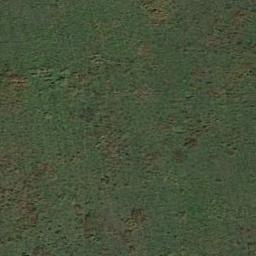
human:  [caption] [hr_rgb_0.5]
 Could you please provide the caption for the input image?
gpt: The meadow is dense but uneven .

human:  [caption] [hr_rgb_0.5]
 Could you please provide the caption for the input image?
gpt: This meadow has different sparsity in different places .

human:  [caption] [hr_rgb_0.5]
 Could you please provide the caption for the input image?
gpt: The meadow is consist of green grass and dry grass .

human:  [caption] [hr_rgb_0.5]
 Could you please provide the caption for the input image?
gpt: The entire image is dominated by grass .

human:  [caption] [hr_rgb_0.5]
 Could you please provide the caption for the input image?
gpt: A sparse green meadow with some grass .